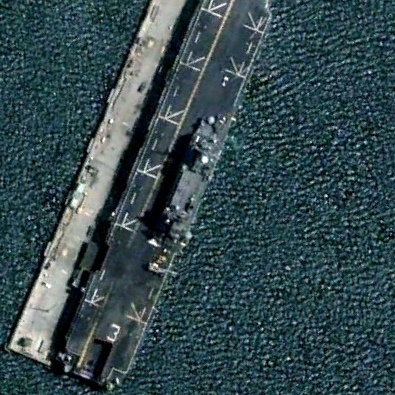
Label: assault